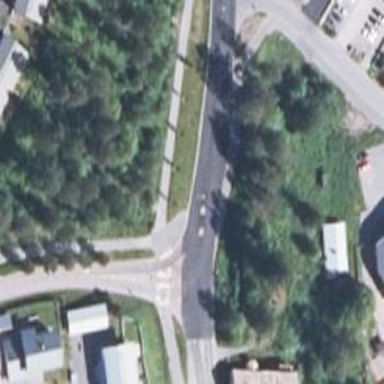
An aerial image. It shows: Asphalt cycleway.